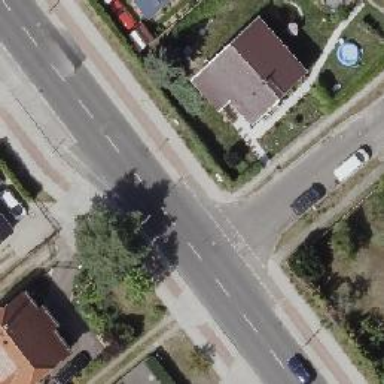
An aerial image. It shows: Tertiary road with asphalt surface. There are sidewalks on both sides and cycle track.